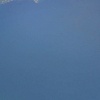
Label: water